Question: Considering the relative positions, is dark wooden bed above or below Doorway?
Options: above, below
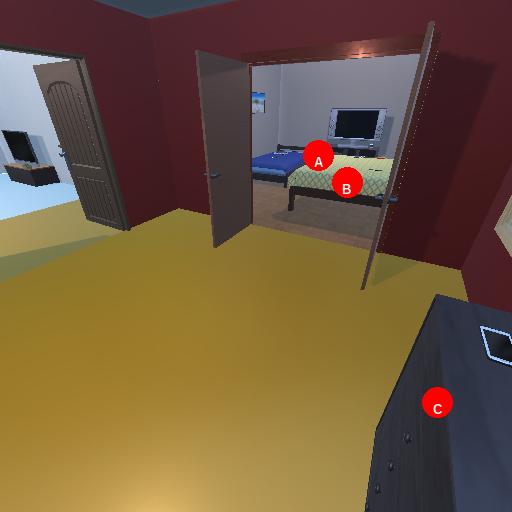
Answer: above